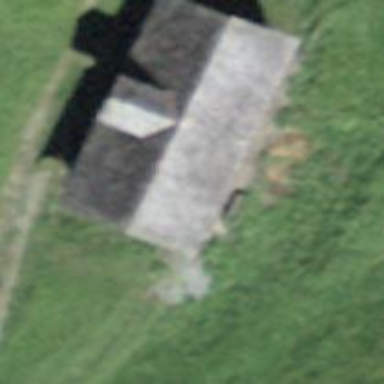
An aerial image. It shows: Barn.